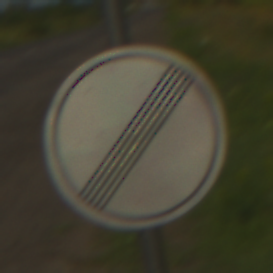
Verkehrszeichen: EndeSaemtlicherBegrenzungen
Umgebung: Outdoor, RoadRail
Tageszeit: Midday
Wetter: PartlyCloudy
Licht: Natural
Jahreszeit: NotSpecified
Kontrast: HighContrast